Question: I am new to jsf and trying to build app. Problem is when i click Login commandButton nothing happens. So i input some print lines and it show's me that connection with database exist and arguments are valid but it wont redirect.
Here is index.xhtml
'''
<?xml version='1.0' encoding='UTF-8' ?>
<!DOCTYPE html PUBLIC "-//W3C//DTD XHTML 1.0 Transitional//EN" "http://www.w3.org/TR/xhtml1/DTD/xhtml1-transitional.dtd">
<html xmlns="http://www.w3.org/1999/xhtml"
xmlns:h="http://xmlns.jcp.org/jsf/html"
xmlns:p="http://primefaces.org/ui">
<h:head>
<title>Dezurstvo</title>
</h:head>
<h:body>
Login
<br />
<h:form>
<p:growl id="msgs" showDetail="true"/>
<h:panelGrid columns="2" cellpadding="5">
<h:outputText value="Username"/>
<p:inputText value="#{logIn.username}" required="true"/>
<h:outputText value="Password"/>
<p:password id="pass" value="#{logIn.password}" feedback="false" required="true"/>
</h:panelGrid>
<p:commandButton value="Login" action="#{logIn.loadUser()}" update="msgs" />
<p:commandButton value="Regisracija" />
</h:form>
<h:link outcome="adminMain" value="Primefaces welcome page" />
</h:body>
</html>
'''
NavigationBean class
'''
package beans;
import dataBeans.Korisnik;
import javax.faces.bean.ManagedBean;
import javax.faces.bean.RequestScoped;
import javax.faces.context.FacesContext;
import javax.servlet.http.HttpSession;
@ManagedBean(name = "navigation")
@RequestScoped
class NavigationBean {
public String getHomepage(){
FacesContext context = FacesContext.getCurrentInstance();
HttpSession session = (HttpSession) context.getExternalContext().getSession(false);
Korisnik kor = (Korisnik)session.getAttribute("username");
if(!"A".equals(kor.getStatus()) || !"D".equals(kor.getStatus()) || !"N".equals(kor.getStatus()))
return "index";
else if("A".equals(kor.getStatus()))
return "adminMain";
else if("D".equals(kor.getStatus()))
return "demonstratorMain";
else if("N".equals(kor.getStatus()))
return "nastavnikMain";
return "";
}
public static String redirect(String status){
if(!"A".equals(status) || !"D".equals(status) || !"N".equals(status))
return "index";
else if("A".equals(status))
return "adminMain";
else if("D".equals(status))
return "demonstratorMain";
else if("N".equals(status))
return "nastavnikMain";
return "error";
}
}
'''
Login Bean
'''
package beans;
import dataBeans.Korisnik;
import javax.faces.application.FacesMessage;
import javax.faces.bean.ManagedBean;
import javax.faces.bean.RequestScoped;
import javax.faces.component.UIComponent;
import javax.faces.context.FacesContext;
import javax.faces.event.ActionEvent;
import javax.servlet.http.HttpSession;
@ManagedBean(name="logIn")
@RequestScoped
public class LoginBean {
private String user;
private String pass;
private UIComponent component;
public UIComponent getComponent() {
return component;
}
public void setComponent(UIComponent component) {
this.component = component;
}
public LoginBean() {}
/**
* @return the user
*/
public String getUsername() {
return user;
}
/**
* @param username the user to set
*/
public void setUsername(String username) {
this.user = username;
}
/**
* @return the pass
*/
public String getPassword() {
return pass;
}
/**
* @param password the pass to set
*/
public void setPassword(String password) {
this.pass = password;
}
//Loading user into session
public String loadUser() {
FacesContext context = FacesContext.getCurrentInstance();
HttpSession session = (HttpSession) context.getExternalContext().getSession(false);
FacesMessage msg;
Korisnik kor = Korisnik.getUser(user);
if (user.equals(kor.getUsername())) {
System.out.println( "user je = " + kor.getUsername());
//User exists in database
if (pass.equals(kor.getPassword())) {
System.out.println( "Sifra je = " + kor.getPassword());
System.out.println( "Status = " + kor.getStatus());
//Pasword is OK
session.setAttribute(user, kor);
return NavigationBean.redirect(kor.getStatus());
} else {
//Wrong pass
// System.out.println( "Sifra je = " + kor.getPassword());
msg = new FacesMessage(FacesMessage.SEVERITY_WARN, "", "Pogresna sifra.");
return msg.toString();
}
} else {
//Wrog user
msg = new FacesMessage(FacesMessage.SEVERITY_WARN, "", "Korisnik sa datim korisnickim imenom ne postoji.");
return msg.toString();
}
}
public String signOut(){
FacesContext context = FacesContext.getCurrentInstance();
HttpSession session = (HttpSession) context.getExternalContext().getSession(false);
session.invalidate();
return "logIn";
}
}
'''
faces config
'''
<?xml version='1.0' encoding='UTF-8'?>
<faces-config version="2.2"
xmlns="http://xmlns.jcp.org/xml/ns/javaee"
xmlns:xsi="http://www.w3.org/2001/XMLSchema-instance"
xsi:schemaLocation="http://xmlns.jcp.org/xml/ns/javaee http://xmlns.jcp.org/xml/ns/javaee/web-facesconfig_2_2.xsd">
<navigation-rule>
<from-view-id>/index.xhtml</from-view-id>
<navigation-case>
<from-outcome>adminMain</from-outcome>
<to-view-id>admin/adminMain.xhtml</to-view-id>
</navigation-case>
<navigation-case>
<from-outcome>demonstratorMain</from-outcome>
<to-view-id>demonstrator/demonstratorMain.xhtml</to-view-id>
</navigation-case>
<navigation-case>
<from-outcome>nastavnikMain</from-outcome>
<to-view-id>nastavnik/nastavnikMain.xhtml</to-view-id>
</navigation-case>
<navigation-case>
<from-outcome>error</from-outcome>
<to-view-id>error.xhtml</to-view-id>
</navigation-case>
</navigation-rule>
</faces-config>
'''
and web
'''
<?xml version="1.0" encoding="UTF-8"?>
<web-app version="3.1" xmlns="http://xmlns.jcp.org/xml/ns/javaee" xmlns:xsi="http://www.w3.org/2001/XMLSchema-instance" xsi:schemaLocation="http://xmlns.jcp.org/xml/ns/javaee http://xmlns.jcp.org/xml/ns/javaee/web-app_3_1.xsd">
<context-param>
<param-name>javax.faces.PROJECT_STAGE</param-name>
<param-value>Development</param-value>
</context-param>
<servlet>
<servlet-name>Faces Servlet</servlet-name>
<servlet-class>javax.faces.webapp.FacesServlet</servlet-class>
<load-on-startup>1</load-on-startup>
</servlet>
<servlet-mapping>
<servlet-name>Faces Servlet</servlet-name>
<url-pattern>/faces/*</url-pattern>
</servlet-mapping>
<session-config>
<session-timeout>
30
</session-timeout>
</session-config>
<welcome-file-list>
<welcome-file>faces/index.xhtml</welcome-file>
</welcome-file-list>
</web-app>
'''
when button is click it call function loadUser from LoginBean and he call redirect from NavigationBean and there should redirect me to specific page depending on status of user, but nothing happens. Also when i input wrong data it show me
'''
Warning: JSF1091: No mime type could be found for file /javax.faces.application.FacesMessage@67cc4160. To resolve this, add a mime-type mapping to the applications web.xml.
Warning: JSF1064: Unable to find or serve resource, /javax.faces.application.FacesMessage@67cc4160.
'''
don't know is this somehow connected to this.
I'm using glassfish server 4.1, primefaces 5.0, wamp, netbeans 8.0.2, jsf 2.2
Here is tree view if needed

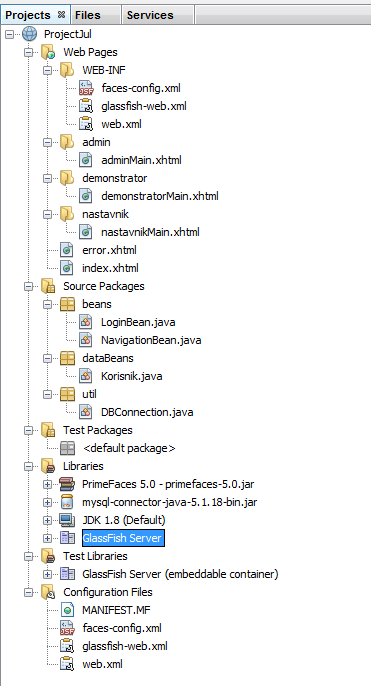
Answer: The string returned from a JSF action method must represent a JSF view ID like so:
'''
public String submit() {
// ...
return "/some.xhtml";
}
'''
Or a real redirect (all your cases were <URL>:
'''
public String submit() {
// ...
return "/some.xhtml?faces-redirect=true";
}
'''
or just 'null' which means the same as "return to current page":
'''
public String submit() {
// ...
return null;
}
'''
If you're using navigation cases in 'faces-config.xml' the old JSF 1.x style, then the returned string can also represent a navigation case outcome.
As to your concrete problem, you got the below warning in server log:
'''
Warning: JSF1064: Unable to find or serve resource, /javax.faces.application.FacesMessage@67cc4160.
'''
This means that JSF didn't recognize a string value of '/javax.faces.application.FacesMessage@67cc4160' as a valid JSF view ID. This basically means that you did like below in your action method:
'''
public String submit() {
// ...
return "/javax.faces.application.FacesMessage@67cc4160";
}
'''
And indeed, you're doing exactly this in the below lines!
'''
} else {
//Wrong pass
// System.out.println( "Sifra je = " + kor.getPassword());
msg = new FacesMessage(FacesMessage.SEVERITY_WARN, "", "Pogresna sifra.");
return msg.toString();
}
} else {
//Wrog user
msg = new FacesMessage(FacesMessage.SEVERITY_WARN, "", "Korisnik sa datim korisnickim imenom ne postoji.");
return msg.toString();
}
'''
This is not the right way to return to the current view with a faces message added to the context. Replace the return lines as below:
'''
context.addMessage(null, msg);
return null;
'''
### See also:
- <URL>